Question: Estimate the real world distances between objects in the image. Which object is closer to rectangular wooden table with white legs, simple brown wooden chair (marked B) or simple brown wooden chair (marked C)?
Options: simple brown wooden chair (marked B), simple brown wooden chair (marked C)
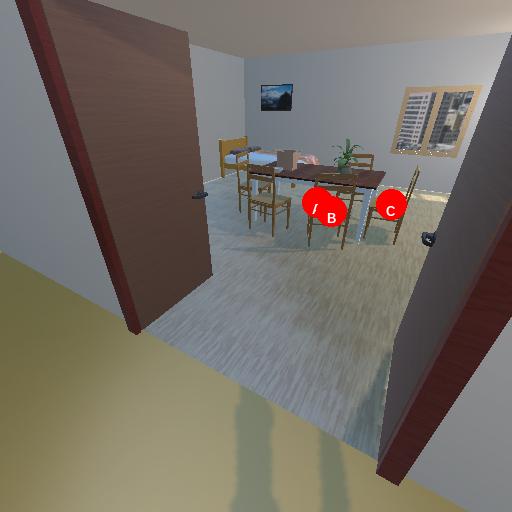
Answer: simple brown wooden chair (marked B)